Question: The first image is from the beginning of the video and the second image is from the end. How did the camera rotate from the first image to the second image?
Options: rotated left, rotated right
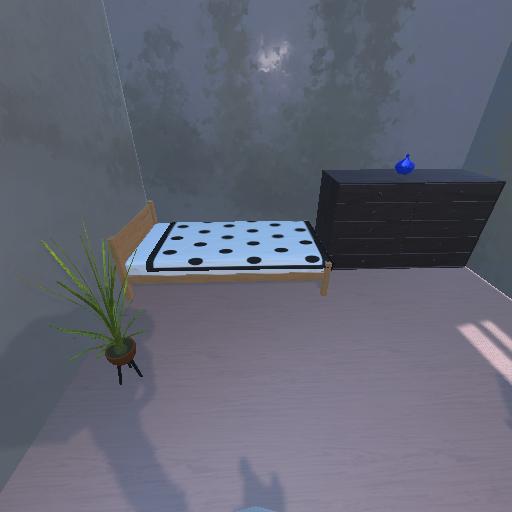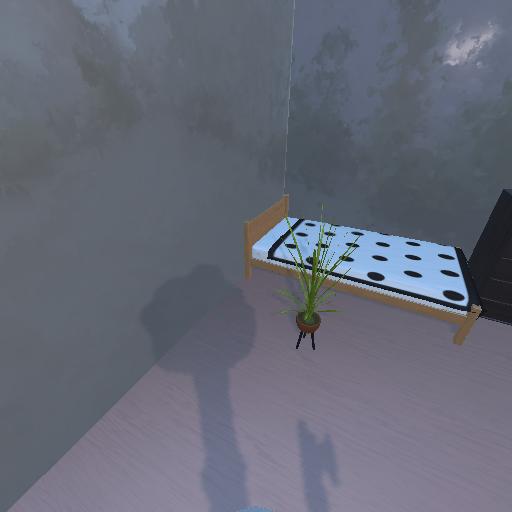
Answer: rotated left